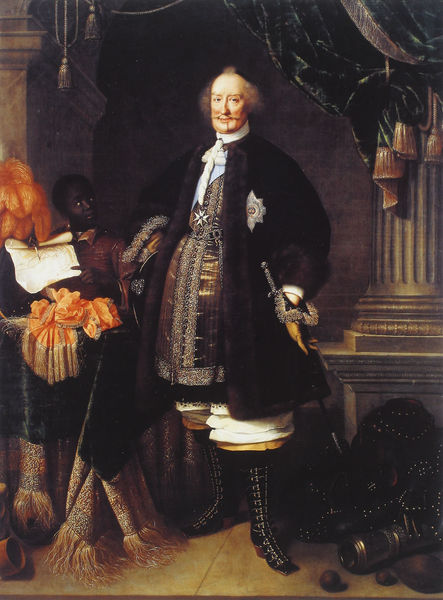
Titel: Bildnis Johann Moritz von Nassau-Siegen
Künstler: Pieter Nason
Institution: Warschau, Nationalmuseum
Schlagwörter: feder, gemälde, mann, orange, schwarz, säule, barock, diener, vorhang, fransen, adel, decke, könig, dick, glatze, schwert, soldat, abzeichen, degen, fürst, halbglatze, schwarzer, sklave, schriftrolle, mohr, quasten, franzen